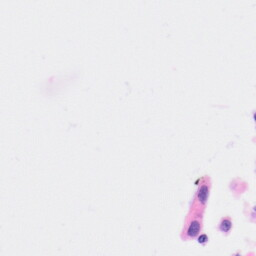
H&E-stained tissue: Kidney